Interaction volume radius: 5 \u00c5
Interaction volume height: 30 \u00c5
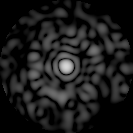
Disorder parameter: 0.871